Question: Count the number of objects in the diagram.
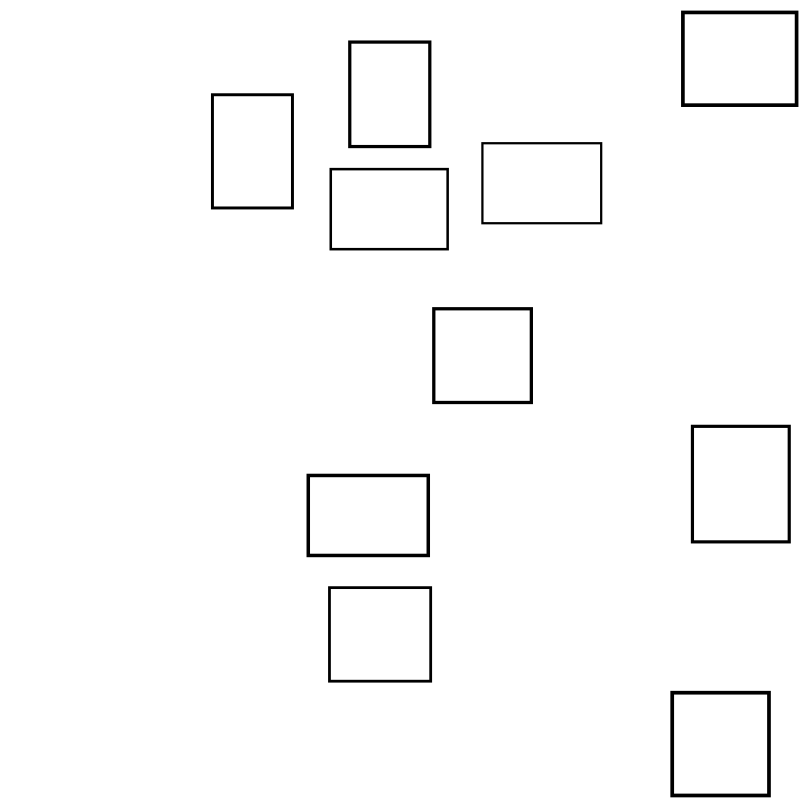
Answer: 10